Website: bh-photo
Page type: customer-info-address
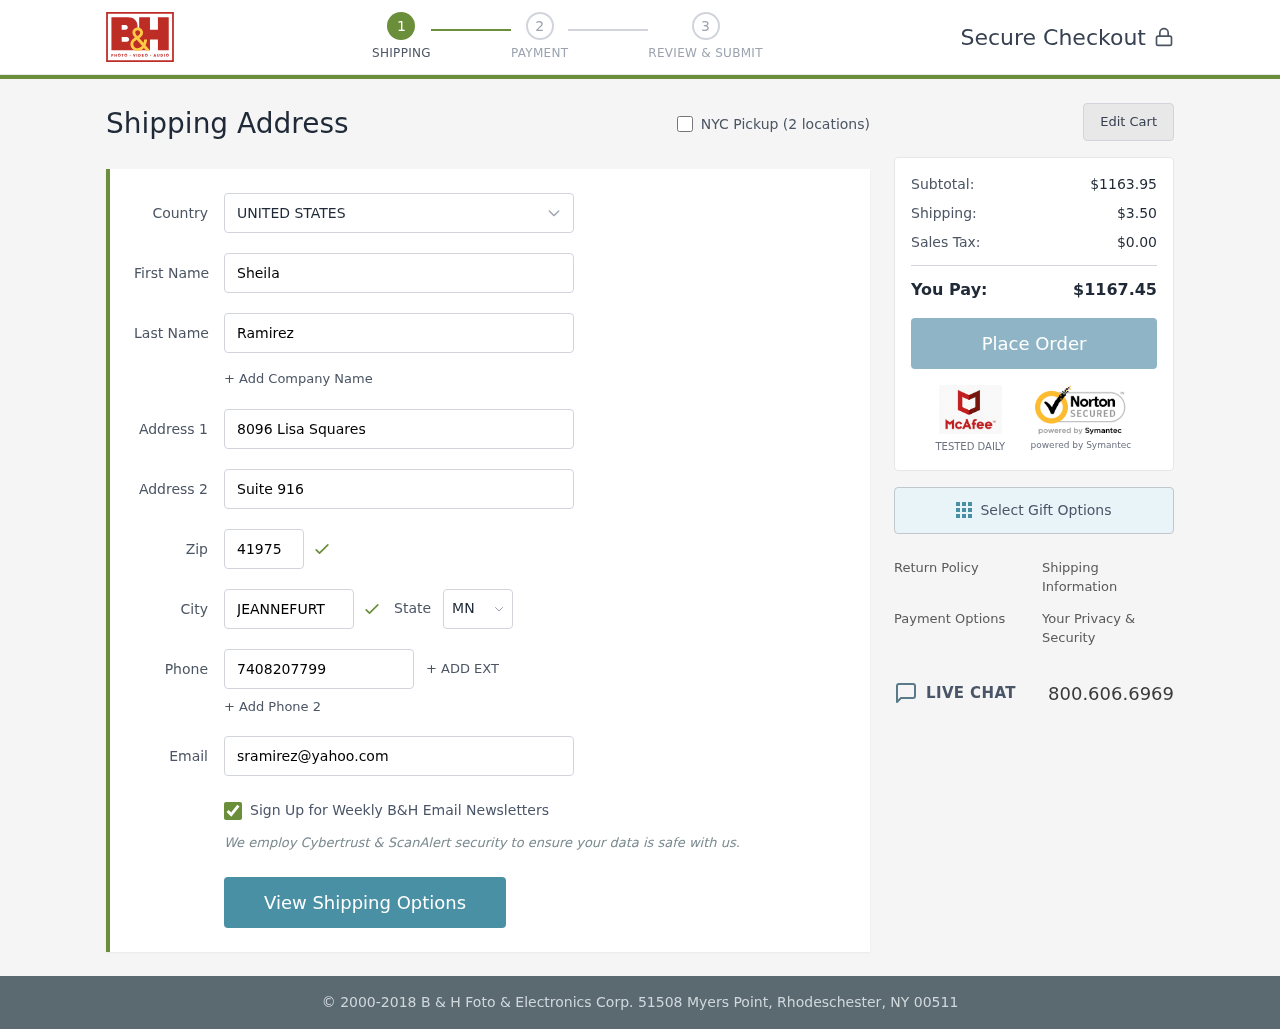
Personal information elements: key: PII_CITY
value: Jeannefurt
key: PII_COUNTRY
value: United States
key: PII_EMAIL
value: sramirez@yahoo.com
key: PII_FIRSTNAME
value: Sheila
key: PII_LASTNAME
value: Ramirez
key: PII_PHONE
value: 7408207799
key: PII_POSTCODE
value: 41975
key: PII_STATE_ABBR
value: MN
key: PII_STREET
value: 8096 Lisa Squares
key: PII_STREET2
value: Suite 916
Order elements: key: ORDER_SUBTOTAL
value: $1163.95
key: ORDER_SHIPPING_COST
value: $3.50
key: ORDER_TAX
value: $0.00
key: ORDER_TOTAL
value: $1167.45